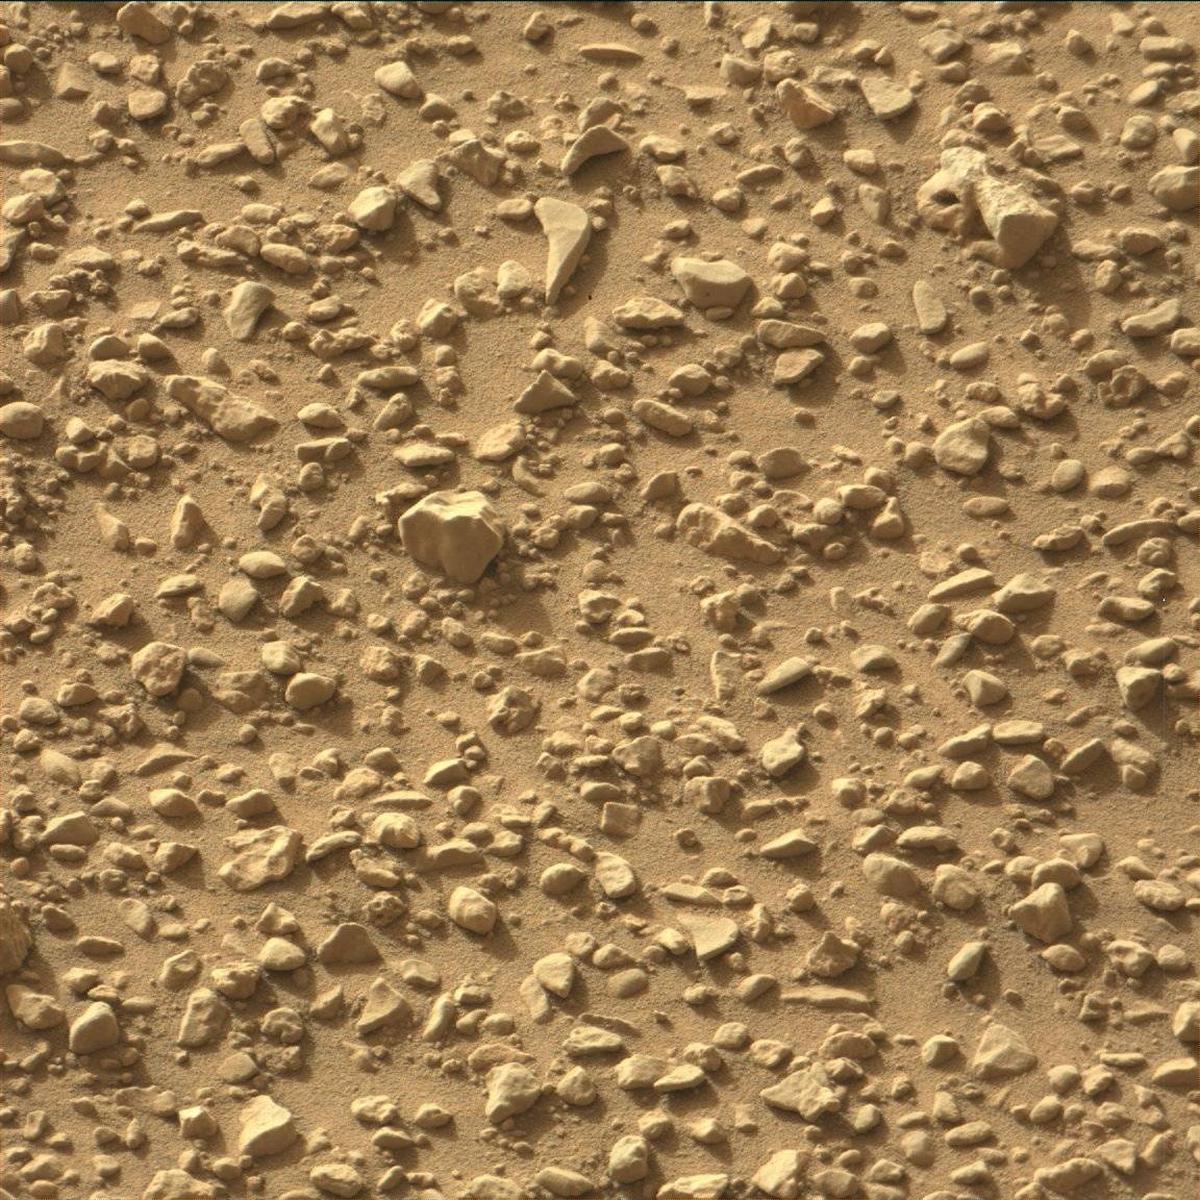
Terrain classes present: Bedrock, Rock, Sand / Soil